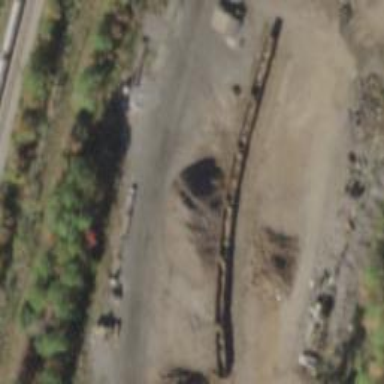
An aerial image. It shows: Rail spur service.